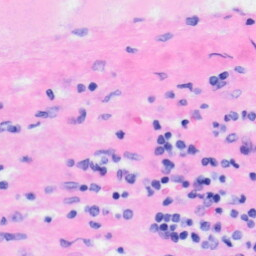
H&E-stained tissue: Liver